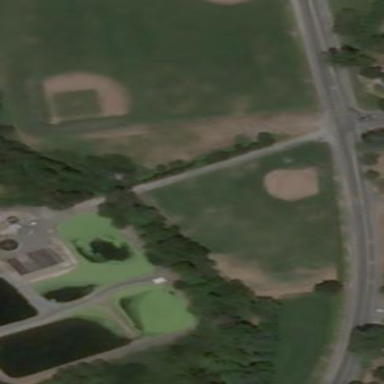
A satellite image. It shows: Baseball pitch for leisure land.